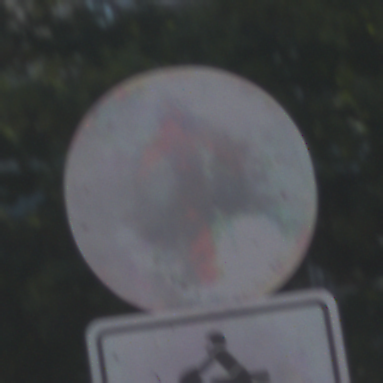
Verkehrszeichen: VorgeschriebeneFahrtrichtungGeradeaus
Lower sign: EinspurigeFahrzeugeFrei3
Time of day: MorningAfternoon
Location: Outdoor (Urban)
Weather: Clear
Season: NotSpecified
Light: Natural